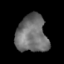
Tissue: skin
Cell type: Epithelial cells
Senescence score: 0.2811
Nuclear area (px): 1133
Mean DAPI intensity: 113.274